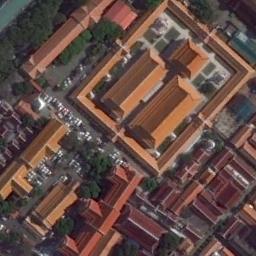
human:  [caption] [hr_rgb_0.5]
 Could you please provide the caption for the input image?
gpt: The orange palace has some palaces of different sizes .

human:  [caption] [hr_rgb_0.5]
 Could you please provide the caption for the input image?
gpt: The palace is next to some trees and parking lot .

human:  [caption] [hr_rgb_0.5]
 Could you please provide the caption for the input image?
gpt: The palace is surrounded by some bare land .

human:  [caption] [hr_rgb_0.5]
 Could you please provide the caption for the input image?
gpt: Many trees of different sizes are beside the palace .

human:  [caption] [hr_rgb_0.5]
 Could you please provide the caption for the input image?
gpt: There are brown buildings and brown walls in the palace .